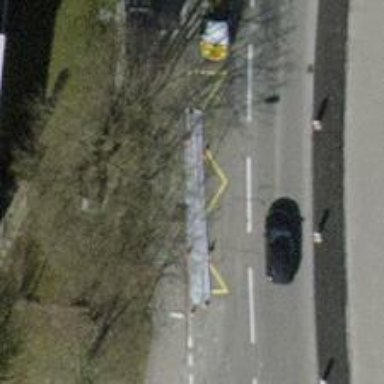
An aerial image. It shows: Bus stop with platform for public transport.